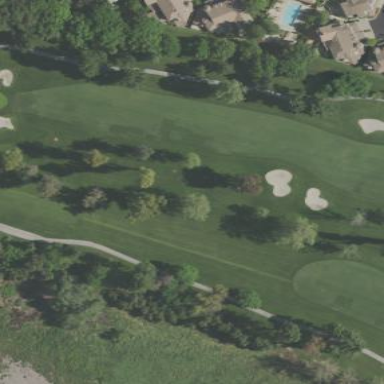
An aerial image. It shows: Golf fairway in the image.